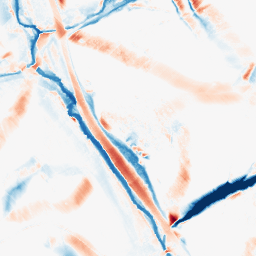
Category: morphological
Decomposition family: morphological_diamond
Decomposition parameters: operation: average
radius: 15
Upsampling method: cubic_catmull_rom
Upsampling parameters: scale: 2
Upsampling scale: 2